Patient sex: M
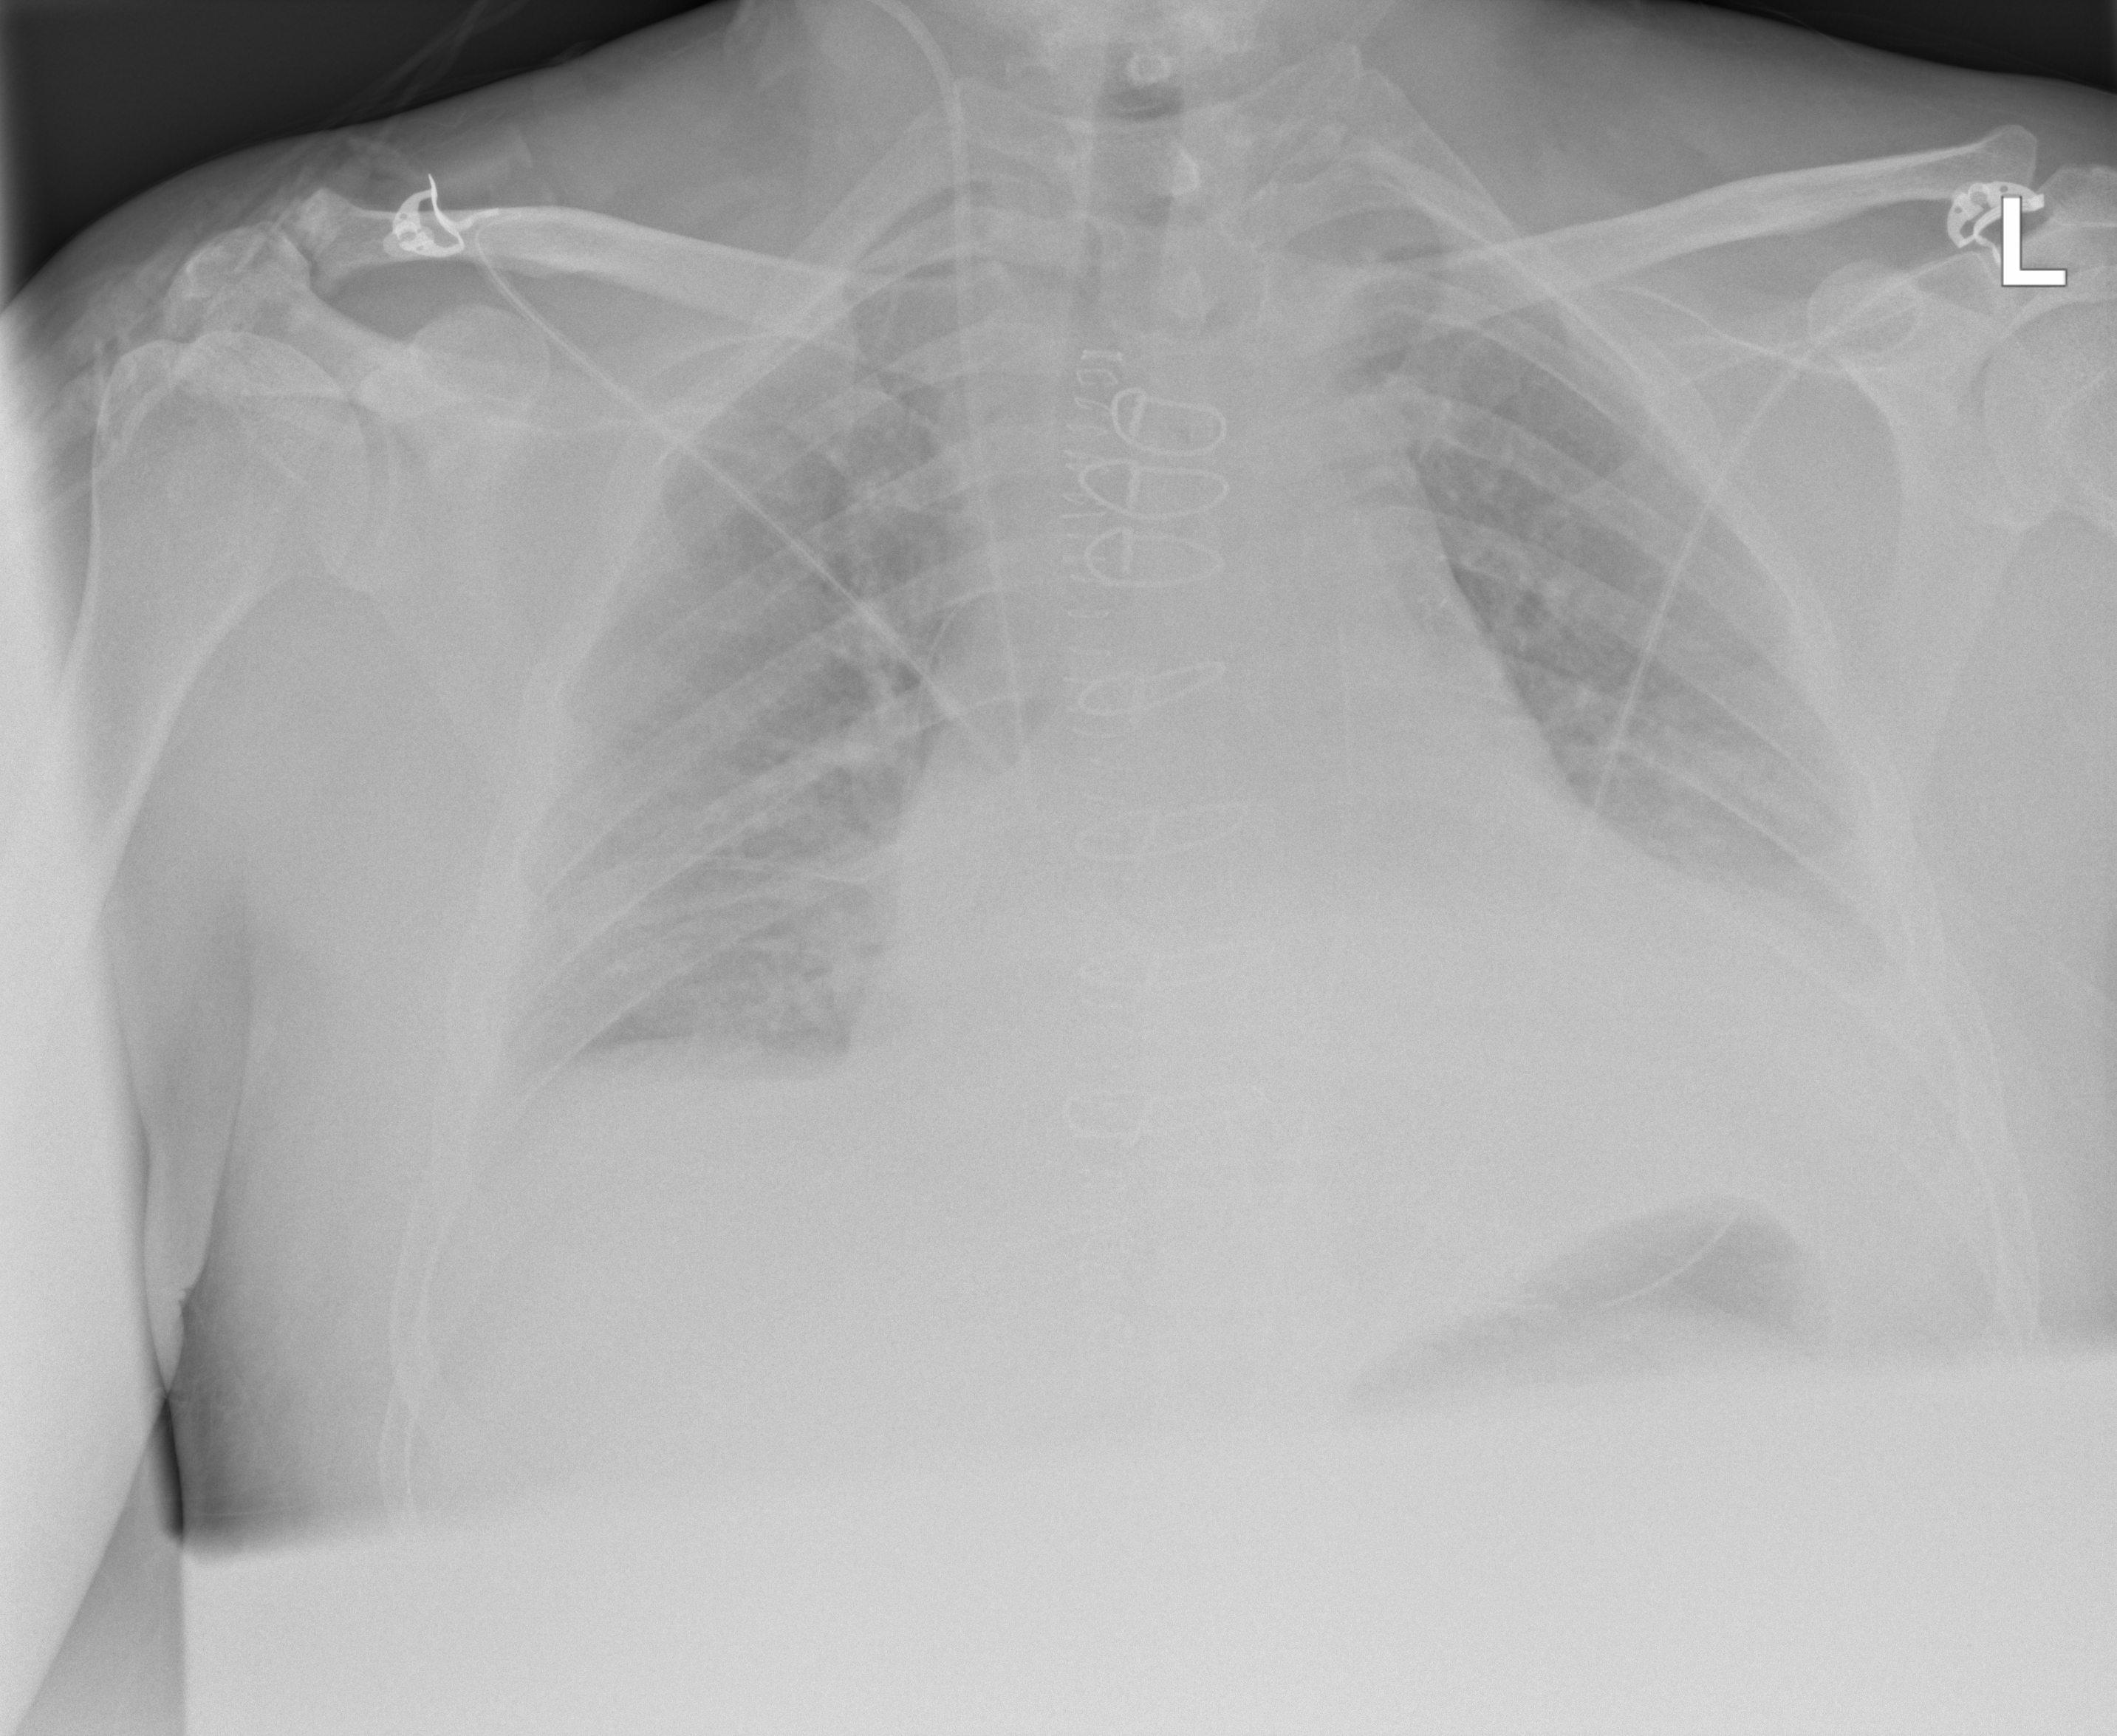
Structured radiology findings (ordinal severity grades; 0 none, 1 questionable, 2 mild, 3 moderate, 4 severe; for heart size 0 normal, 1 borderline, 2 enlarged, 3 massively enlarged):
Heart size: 2
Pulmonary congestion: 3
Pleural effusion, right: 2
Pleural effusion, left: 2
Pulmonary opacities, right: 2
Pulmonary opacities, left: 2
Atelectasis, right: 2
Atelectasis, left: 2